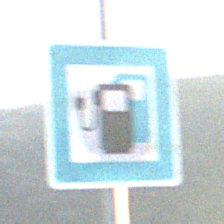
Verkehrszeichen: LadestationFuerElektrofahrzeuge
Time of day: SunriseSunset
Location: Outdoor (Nature)
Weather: PartlyCloudy
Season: Summer
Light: Natural